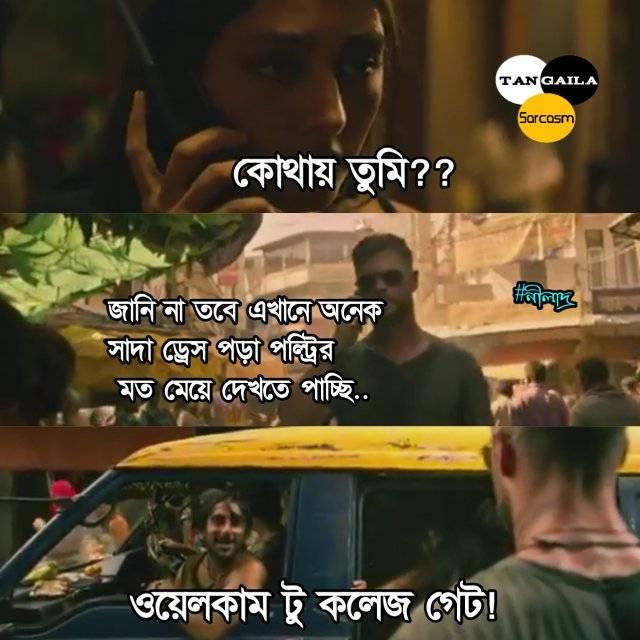
Caption: কোথায় তুমি  ??   জানি না তবে এখানে অনেক সাদা ড্রেস পড়া পল্ট্রির মত মেয়ে দেখতে পাচ্ছি ...।   ওয়েলকাম টু কলেজ গেট !
Label: non-hate